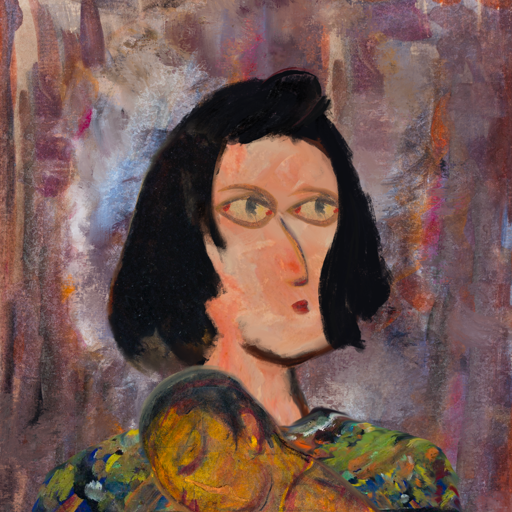
Background: Hypocrite, Head And Neck Side: Roy_Bahadur, Face Side: GypsyMother, Bust: An_Impression, Hair Side: Mosgoul, Head Accessory: Blank, Second Necklace: Blank, Necklace: Blank, Baby: GypsyMother_Baby